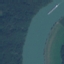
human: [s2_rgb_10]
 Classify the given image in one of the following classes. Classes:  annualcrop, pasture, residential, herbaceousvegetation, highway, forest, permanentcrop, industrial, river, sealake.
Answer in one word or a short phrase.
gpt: River